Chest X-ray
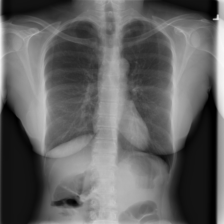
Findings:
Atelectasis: negative
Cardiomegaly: negative
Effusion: negative
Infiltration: negative
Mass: negative
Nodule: negative
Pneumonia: negative
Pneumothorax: negative
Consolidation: negative
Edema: negative
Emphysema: negative
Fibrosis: negative
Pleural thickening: negative
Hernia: negative